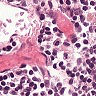
Metastatic tissue present: no